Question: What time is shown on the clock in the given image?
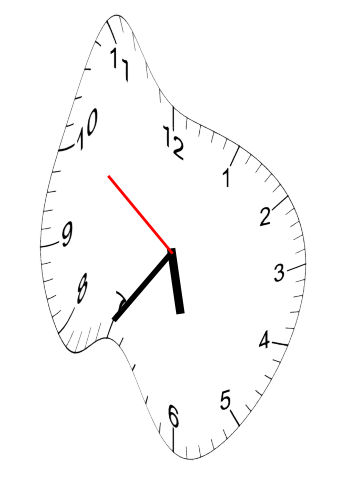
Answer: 05:35:51